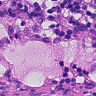
Metastatic tissue present: no